三年级 · 度量几何学
甲图的周长 ( ) 乙图的周长。

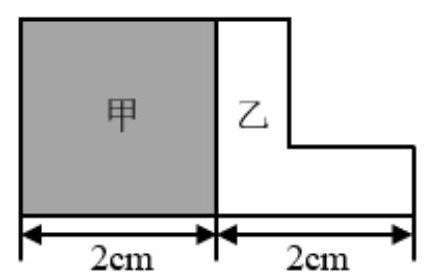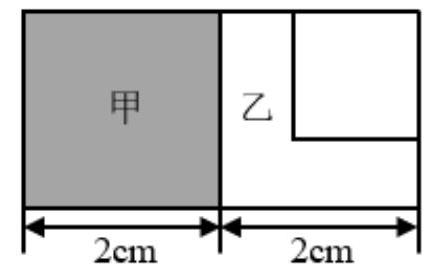
A. $>$
B. $<$
C. $=$
答案: C
解析: $\mathrm{C}$

【分析】

如图所示, 将乙图的边向上向右平移后, 可知乙图的周长和甲图的周长相等, 均等于边长为 $2 \mathrm{~cm}$ 的正方形的周长。据此解答。

【详解】由分析得:

甲图的周长 $=$ 乙图的周长。

故答案为: C

【点睛】本题考查利用平移巧算周长, 巧用平移将不规则图形的周长转换为规则图形的周长。